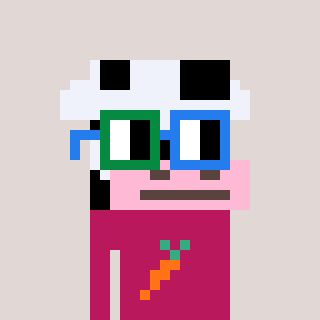
a pixel art character with square green and blue glasses, a cow-shaped head and a darkpink-colored body on a warm background